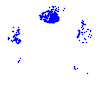
Particle: electron